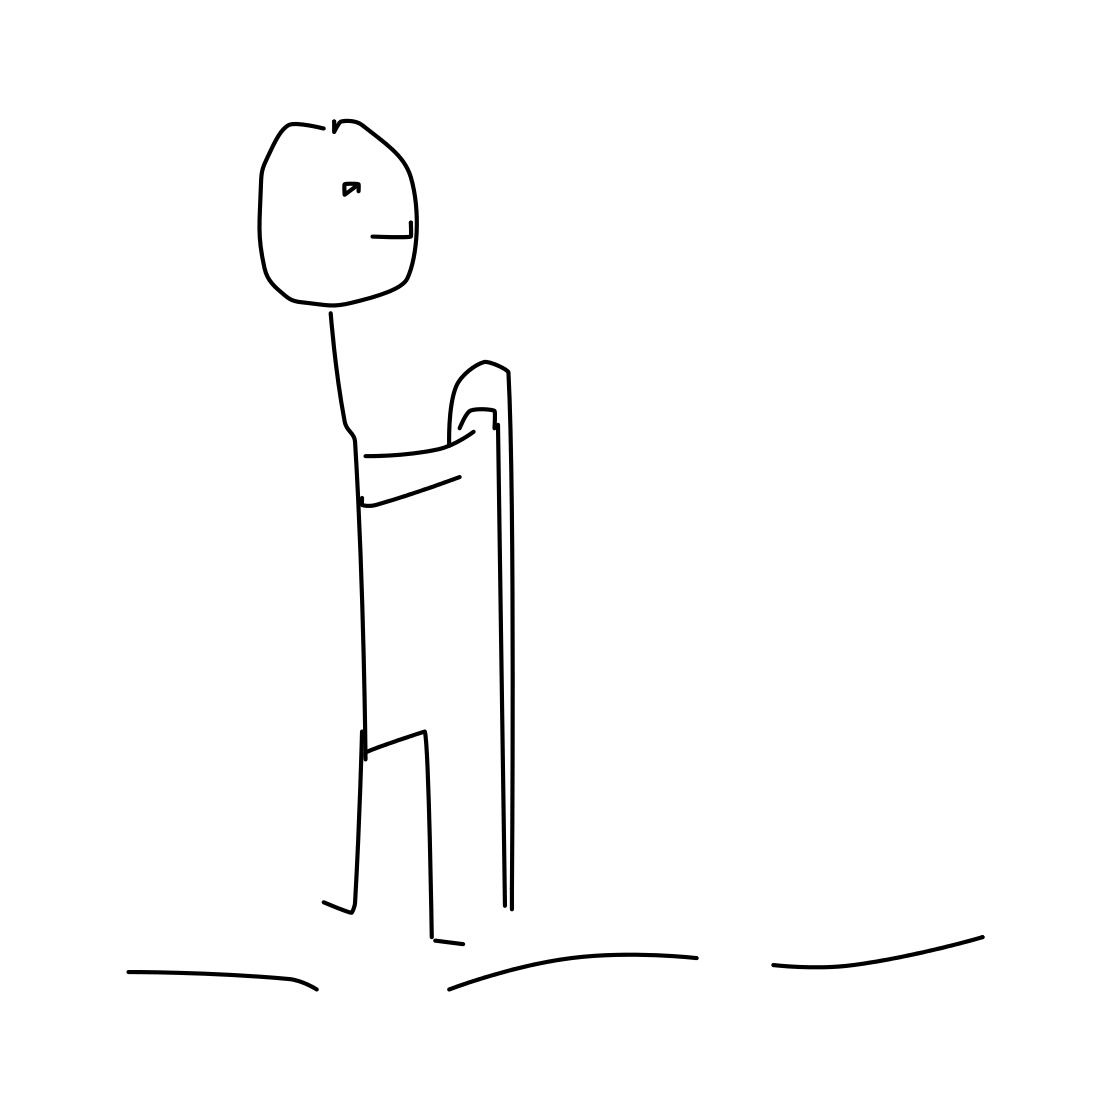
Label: person walking